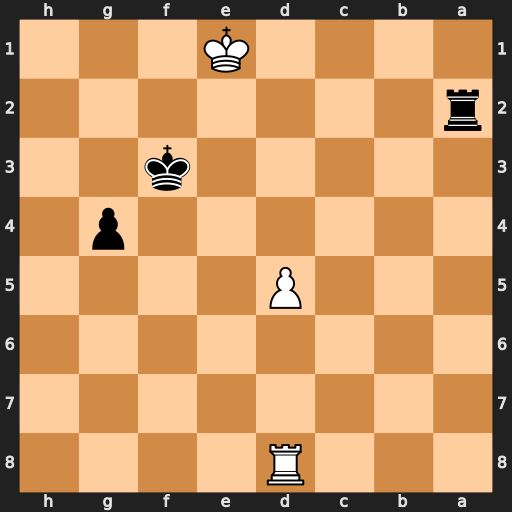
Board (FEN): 3R4/8/8/3P4/6p1/5k2/r7/4K3
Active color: b
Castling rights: -
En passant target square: -
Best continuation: Ra1+ Kd2 g3